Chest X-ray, AP view. Patient: 56 years old, sex F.
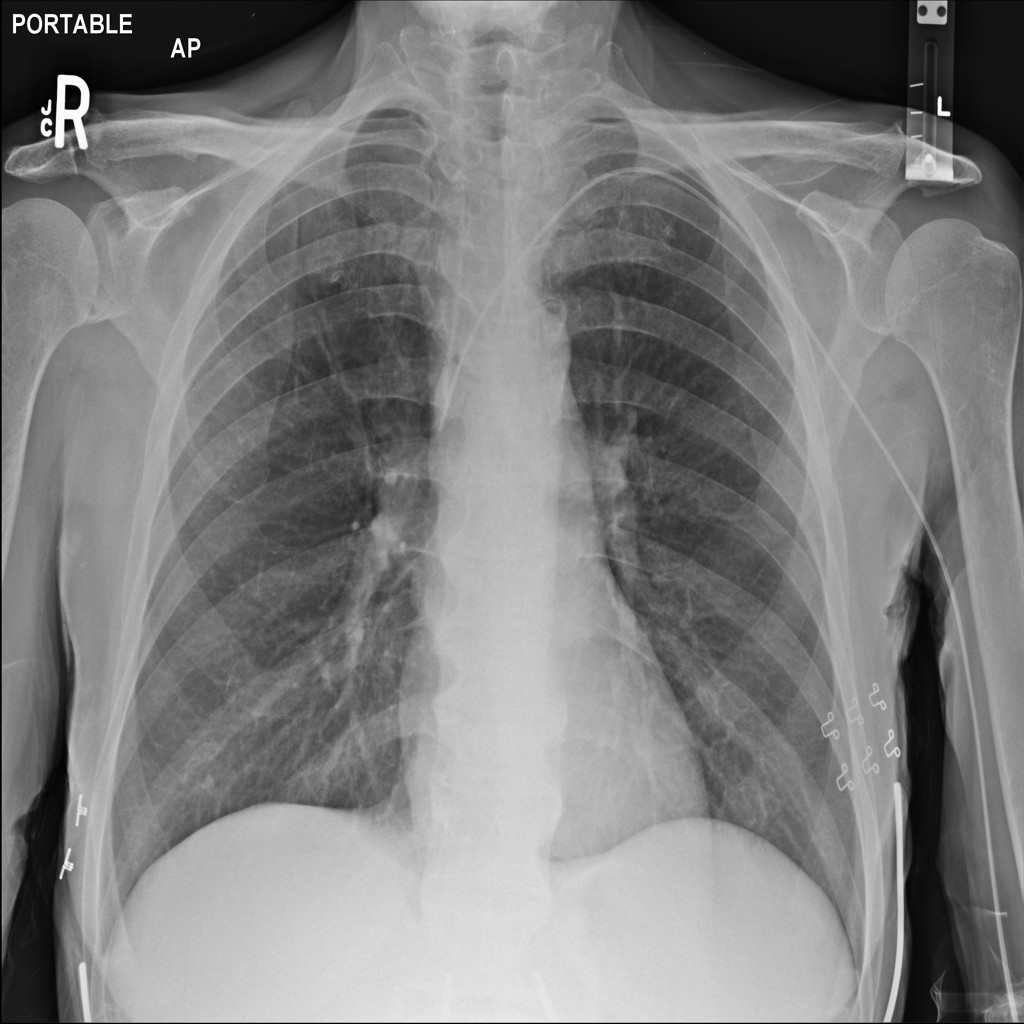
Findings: No Finding